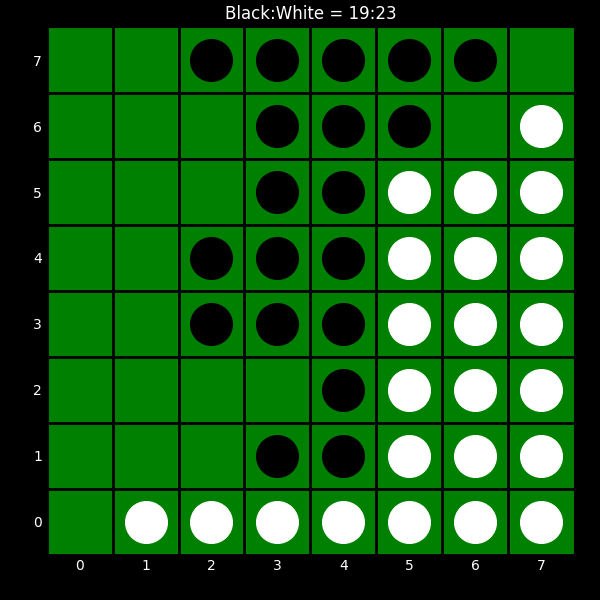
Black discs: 19
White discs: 23